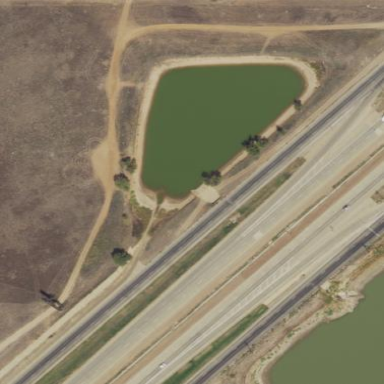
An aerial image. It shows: Pond with natural water.